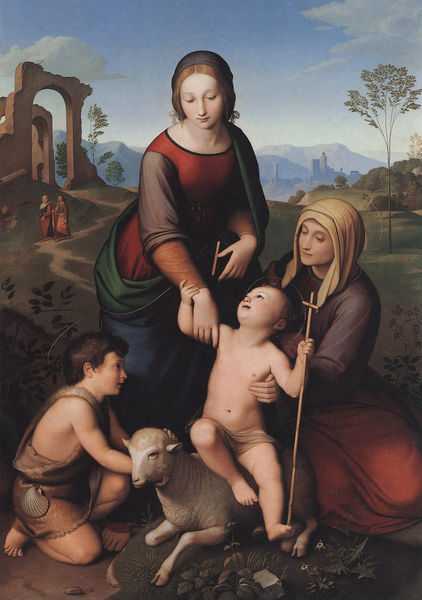
Titel: Maria und Elisabeth mit dem Jesuskind und dem Johannesknaben
Künstler: Friedrich Overbeck
Standort: München
Institution: Neue Pinakothek
Schlagwörter: baum, blau, blätter, fuß, gemälde, gruppe, hand, himmel, nackt, wolken, bäume, frauen, gelb, grün, landschaft, menschen, stadt, braun, bunt, femmes, geste, hintergrund, licht, rücken, blick, gürtel, park, rot, tier, tuch, weg, wiese, wolke, malerei, blond, architektur, augen, falten, gesicht, halten, johannes, stein, steine, täufer, hände, ferne, hügel, natur, pfad, sonne, wege, gewand, haare, familie, kind, mutter, pflanzen, locken, ohren, renaissance, kinder, stock, fell, farbig, bogen, italien, stab, jungen, berge, gebirge, bergkette, baby, staffage, kopftuch, vert, junge, nazarener, schwanger, tor, lachen, ruine, lamm, schaf, knabe, buch, kreuz, türme, torbogen, tete, treffen, fenre, streicheln, zuneigung, heiligenschein, nimbus, christus, jesus, rouge, elisabeth, heilige, muschel, rde, hirtenstab, femme, maria, magdalena, christ, jerusalem, hirte, schaft, gün, arbre, ciel, paysage, peinture, horizon, hirtenjunge, robe, anna, heimsuchung, christi, ville, montagne, drei generationen, michelangelo, leonardo, voile, enfant, marie, mère, vierge, da vinci, arc, heilige familie, jesuskind, johannes der täufer, classique, wegs, nuages, maria mit kind, chateau, arbres, raffael, pilger, gürteltasche, kreuzstab, ange, overbeck, chemin, triangle, evangelist, trasse, simultan, numbus, knein, jesusknabe, anna selbdritt, selbdritt, jakobsmuschel, croix, saint, sainte famille, raphael, blcik, runine, harmonie, bebe, enfance, besuchen, madone, aureole, ruines, agneau, claqqiue, composition, hintergrnd, ja,jajajajaja, kleidunf, kneine, ruime, saint jean baptiste, nu, mouton, jean baptiste, anne, payson, brebis, mères, pèlerin, coquille, sainte anne, art chrétien, painting, sentier, sky, christian, religious, cross, lamb, shell, travelers, ruins, elisabteh, agneau mystique, baptiste, gemäklde